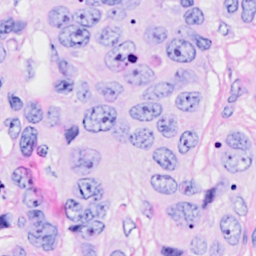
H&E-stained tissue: Breast